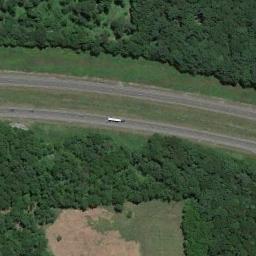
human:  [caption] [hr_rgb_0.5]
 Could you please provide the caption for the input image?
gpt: The freeway is surrounded by a large green forest with a car on the freeway .

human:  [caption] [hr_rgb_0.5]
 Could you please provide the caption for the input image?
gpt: Two freeways with small bends goes through the forest with a clearing .

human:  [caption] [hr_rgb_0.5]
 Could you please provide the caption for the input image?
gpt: The freeway goes through the forest with a car .

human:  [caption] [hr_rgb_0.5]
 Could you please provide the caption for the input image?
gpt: There was only a white truck on the highway below .

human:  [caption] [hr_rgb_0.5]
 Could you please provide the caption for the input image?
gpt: There are forests around the freeway with one car .